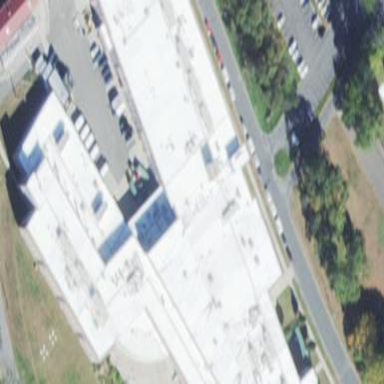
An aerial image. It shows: School building.